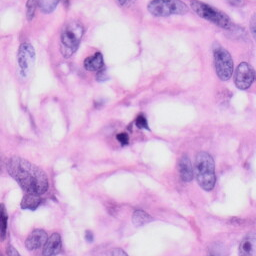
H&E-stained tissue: Skin